Question: A few days ago I made a lord generator for a game called Broken History I play with my mates, I started the code myself but ended up getting help with the code to finish it.
I then set about making a char gen for the same game, using the exact same methods that worked before, everything was looking good every element did what it was supposed to. However, when I got the resulting text the first time the variable curFaction was called it read 'undefined' the second time it read the faction the user chose in the select box i.e. 'Saxathia'. The variable is assigned in the '$(document).ready()' function so in theory is should be assigned before it is called right?
I can't think why this happens, the variable is called as part of an array does that make any difference?

Here is the jsLint <URL>
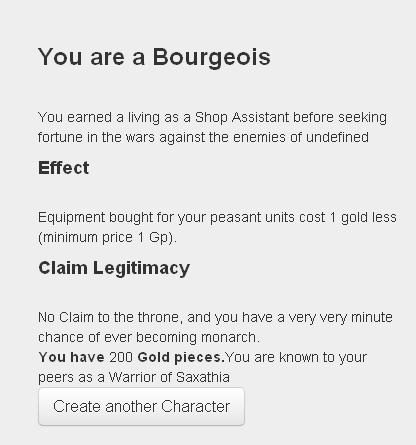
Answer: Your problem is that you are setting the character description string when the page is loaded, before the user has selected a faction.
'''
// curFaction is undefined here, as user cannot select a faction
// *before* the page is loaded!!
var aLevel[1] = "Description1 of guy from " + curFaction + ".";
'''
The fix is to generate the description as and when it is required. One way to do this would be to store a function in 'aLevel', rather than a string, like the following:
'''
var aLevel[1] = function () { "Description1 of guy from " + curFaction + "."; };
var aLevel[2] = function () { "Description2 of guy from " + curFaction + "."; };
var aLevel[3] = function () { "Description3 of guy from " + curFaction + "."; };
'''
Then, when you need your description, call the function:
'''
// Original code:
"Stuff about claim on throne. " + aLevel[temp6] + ".";
// New code - note brackets after "aLevel[temp6]"
"Stuff about claim on throne. " + aLevel[temp6]() + ".";
'''
I've <URL> showing this.
As an aside, your code could generally be refactored quite a lot - as a rule, if you find you are writing the same algorithm over and over again, then you need to remember the <URL>